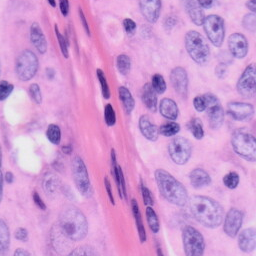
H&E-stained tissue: Skin